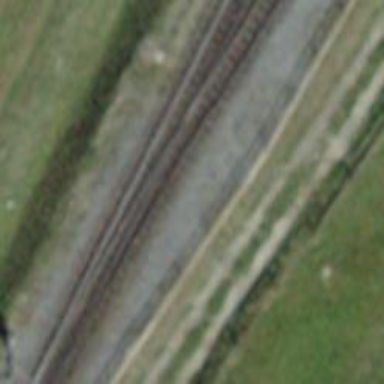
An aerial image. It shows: Railway switch.